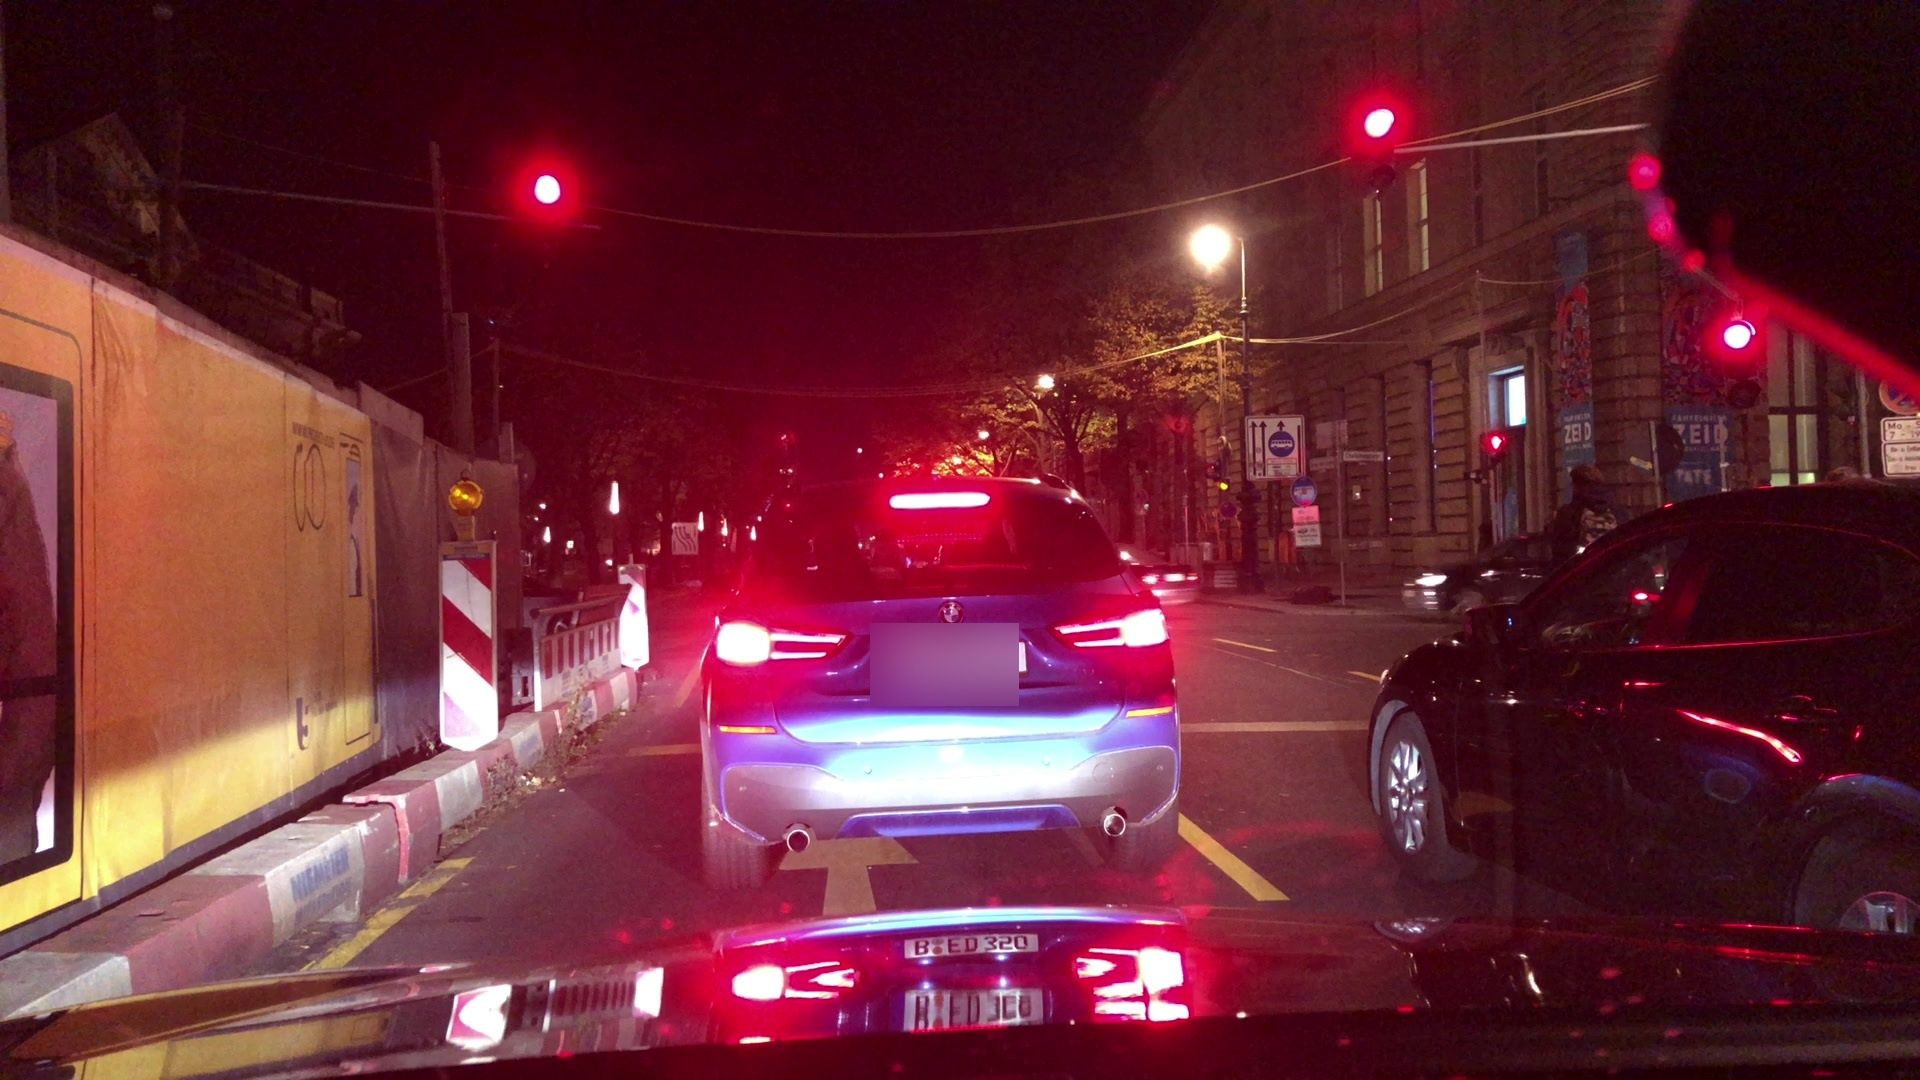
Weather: clear
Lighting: night
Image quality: slightly poor
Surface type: driving surface
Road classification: primary
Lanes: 3, 2
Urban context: urban centre
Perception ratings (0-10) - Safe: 0.84, Lively: 6.01, Beautiful: 1.89, Boring: 2.05, Depressing: 5.05, Wealthy: 3.84